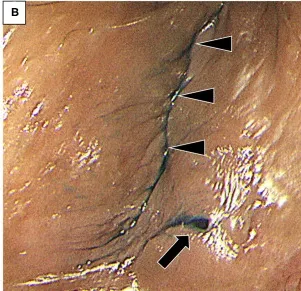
(B) Small fistula on the perineal skin visualized after insertion of indigo carmine poured into the rectum (arrow). Arrowhead, vaginal orifice.
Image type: endoscopy (gi_endoscopy)